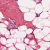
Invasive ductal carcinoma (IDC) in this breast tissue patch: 0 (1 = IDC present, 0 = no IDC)